Question: Been working all morning trying to place
the progressbar under the text "simulation in progress".
Can anyone give me help me?
Adding picture:
'''
<?xml version="1.0" encoding="UTF-8"?>
<LinearLayout xmlns:android="http://schemas.android.com/apk/res/android"
android:orientation="horizontal"
android:layout_width="fill_parent"
android:layout_height="fill_parent"
android:padding="3dp"
>
<ImageView android:id="@+id/image"
android:layout_width="wrap_content"
android:layout_height="fill_parent"
android:layout_marginRight="10dp"
/>
<TextView android:id="@+id/text"
android:layout_width="wrap_content"
android:layout_height="wrap_content"
android:textColor="#000"
/>
<ProgressBar
android:layout_width="fill_parent"
android:layout_height="wrap_content"
style="?android:attr/progressBarStyleHorizontal"
android:id="@+id/status_progress"
android:max="100"
/>
</LinearLayout>
'''
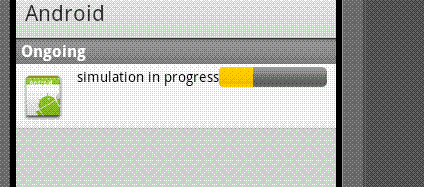
Answer: Here is an option, if you don't want to use a RelativeLayout, as suggested by other answer.
'''
<?xml version="1.0" encoding="UTF-8"?>
<LinearLayout xmlns:android="http://schemas.android.com/apk/res/android"
android:orientation="horizontal"
android:layout_width="fill_parent"
android:layout_height="fill_parent"
android:padding="3dp"
>
<ImageView android:id="@+id/image"
android:layout_width="wrap_content"
android:layout_height="fill_parent"
android:layout_marginRight="10dp"
/>
<LinearLayout
android:orientation="vertical"
android:layout_width="wrap_content"
android:layout_height="wrap_content"
android:padding="3dp"
>
<TextView android:id="@+id/text"
android:layout_width="wrap_content"
android:layout_height="wrap_content"
android:textColor="#000"
/>
<ProgressBar
android:layout_width="fill_parent"
android:layout_height="wrap_content"
style="?android:attr/progressBarStyleHorizontal"
android:id="@+id/status_progress"
android:max="100"
/>
</LinearLayout>
</LinearLayout>
'''